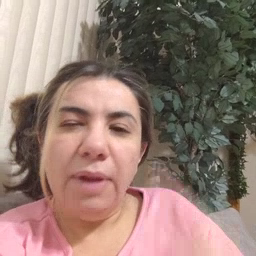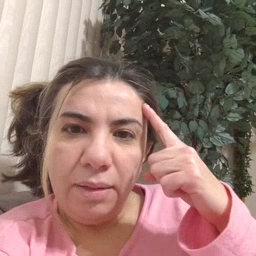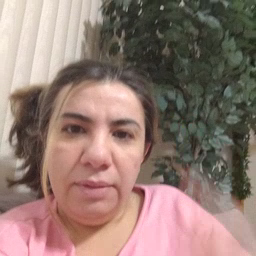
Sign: think